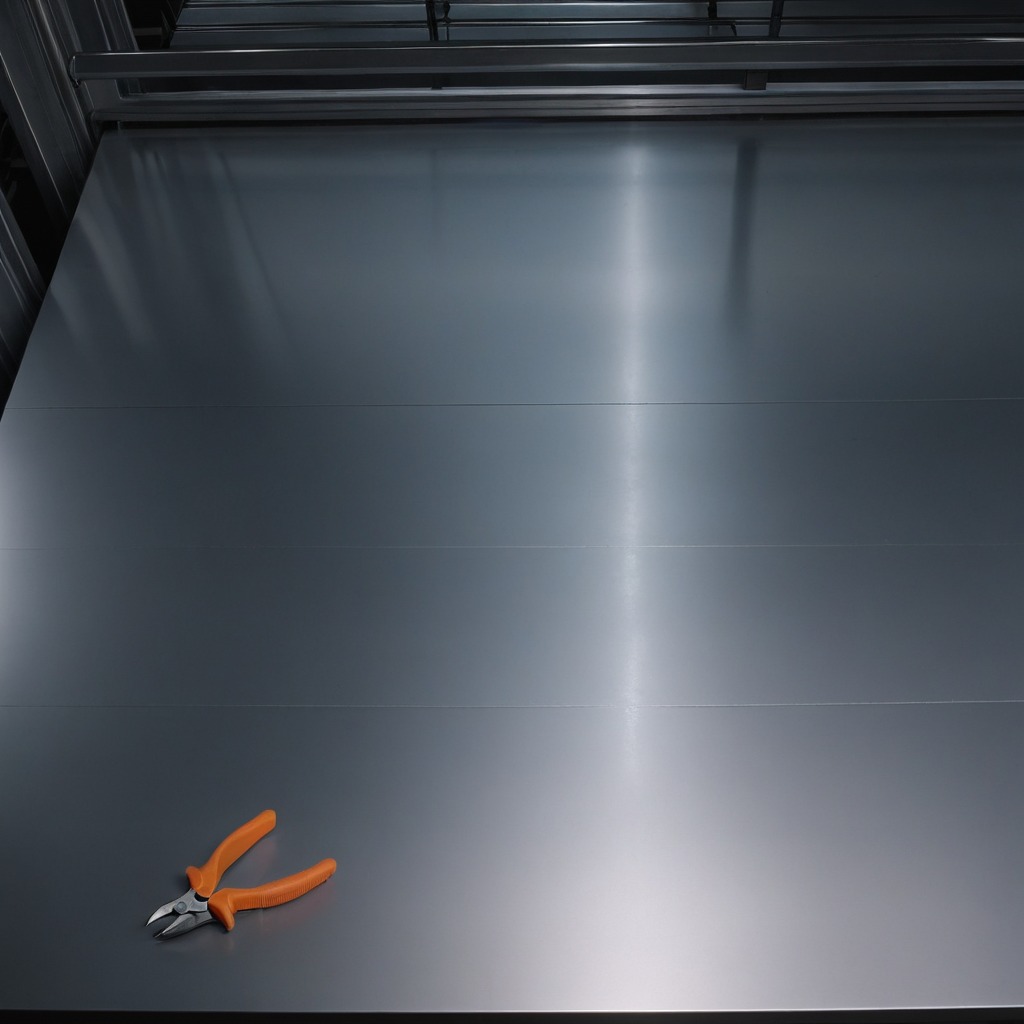
A plier is lying on the tabletop.